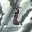
Label: 1